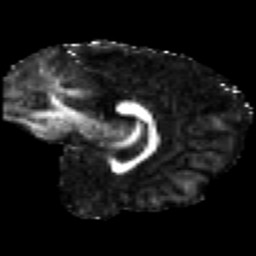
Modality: FA
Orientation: sagittal
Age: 27
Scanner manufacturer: siemens
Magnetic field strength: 3 T
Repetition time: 2.2 s
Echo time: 0.084 s